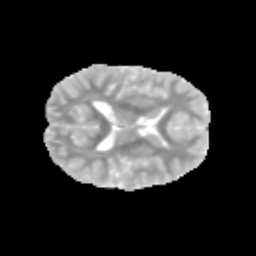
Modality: MD
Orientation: axial
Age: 12
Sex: male
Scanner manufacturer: siemens
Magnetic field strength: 3 T
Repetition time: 3.8 s
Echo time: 0.07 s